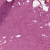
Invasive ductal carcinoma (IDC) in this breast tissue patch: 0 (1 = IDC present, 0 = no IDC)